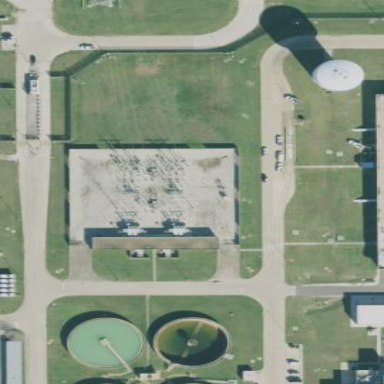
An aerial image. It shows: Outdoor industrial power substation enclosed by fence.